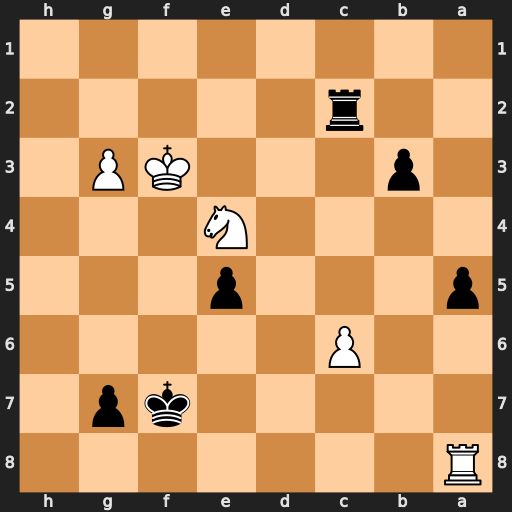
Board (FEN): R7/5kp1/2P5/p3p3/4N3/1p3KP1/2r5/8
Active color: b
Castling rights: -
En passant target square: -
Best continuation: b2 Rb8 a4